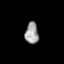
Tissue: skin
Cell type: Epithelial cells
Senescence score: 0.2733
Nuclear area (px): 276
Mean DAPI intensity: 160.312